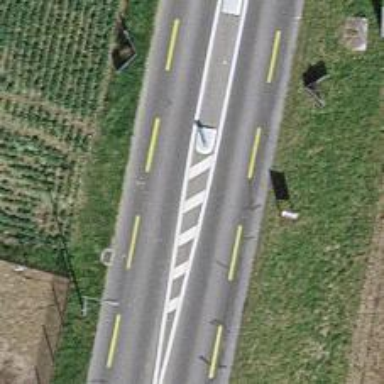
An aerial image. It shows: Secondary road with cycling lane on both sides. The surface of the road is asphalt.